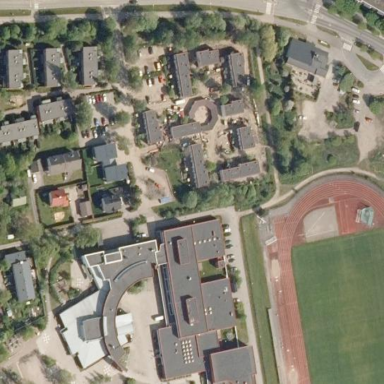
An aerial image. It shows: Public building.